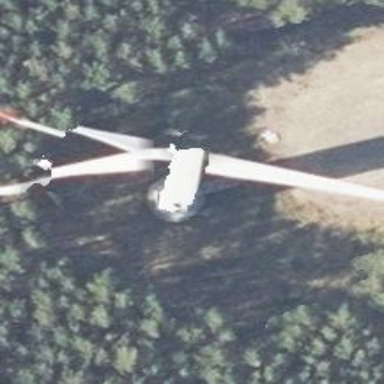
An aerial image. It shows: Wind generator powered by wind. The generator type is horizontal axis and it uses wind turbines.